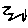
Label: zigzag